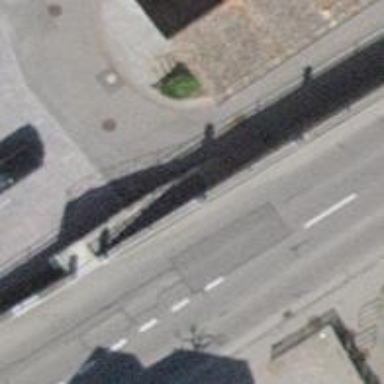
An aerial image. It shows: Set of concrete steps.